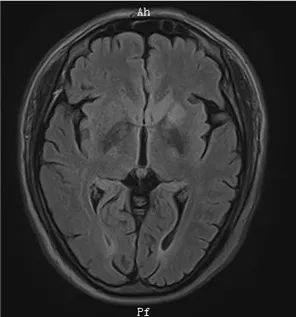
Brain MRI. FLAIR sequences.
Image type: radiology (mri)